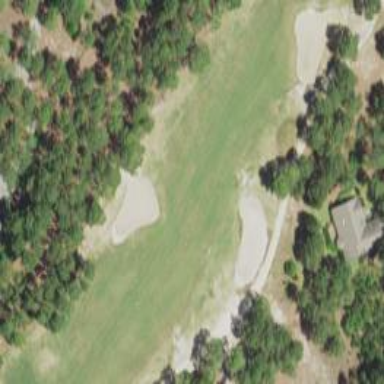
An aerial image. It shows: View of golf hole.